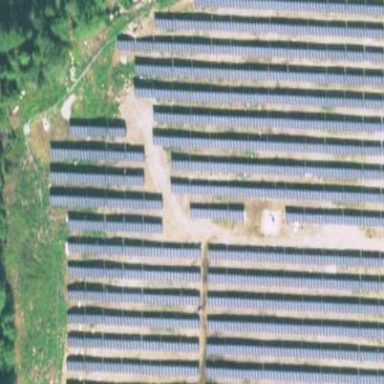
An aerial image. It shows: Solar power plant with photovoltaic technology. The plant generates electricity and is surrounded by fence.